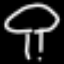
Label: mushroom